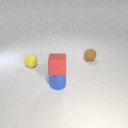
small blue metal cylinder in front of small brown rubber sphere